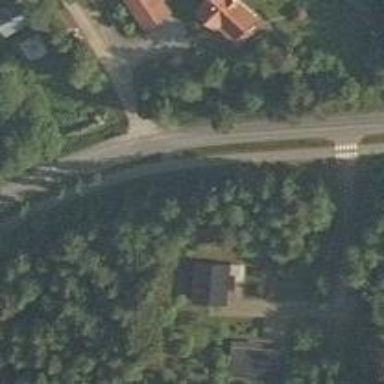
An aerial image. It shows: Asphalt cycleway.